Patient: sex F, age 75
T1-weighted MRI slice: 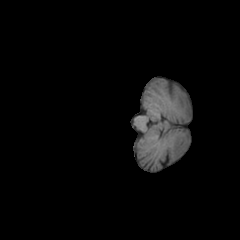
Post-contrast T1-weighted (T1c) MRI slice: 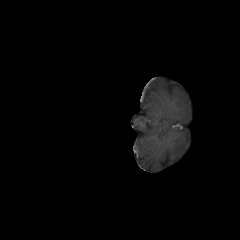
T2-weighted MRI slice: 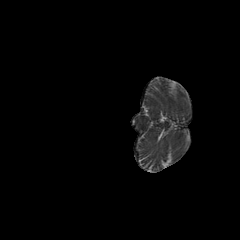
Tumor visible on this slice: no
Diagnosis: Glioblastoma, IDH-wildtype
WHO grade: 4